Question:
I am really new to android development, learning from <URL>
So stick to the tutorial, I want to make a ConstraintLayout and chain my textbox and button1, but you can see it in that pic. when I'm doing that, they swap position!
I really don't know how to solve that.
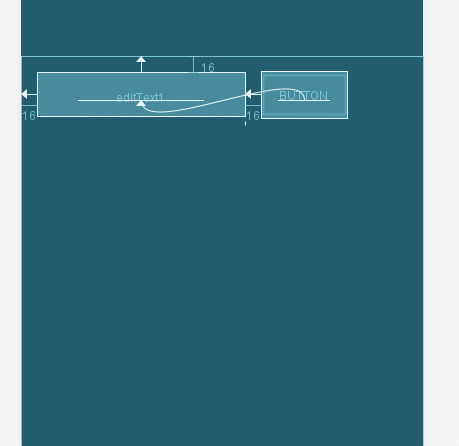
Answer: You select three view and then "Create horizontal chain" which link view in horizontal only.
Chain will rearrange all view relation to horizontal or vertical.
Read more about constraint chain <URL>
//Solution
If you need to set chain between EditText and Button just pick only both of them.